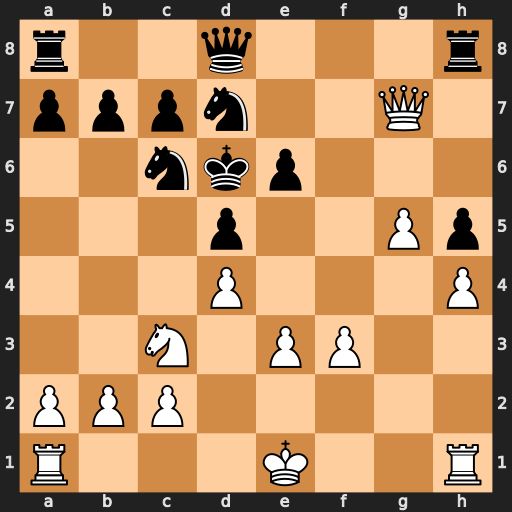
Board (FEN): r2q3r/pppn2Q1/2nkp3/3p2Pp/3P3P/2N1PP2/PPP5/R3K2R
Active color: w
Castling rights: KQ
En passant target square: -
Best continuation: Nb5#